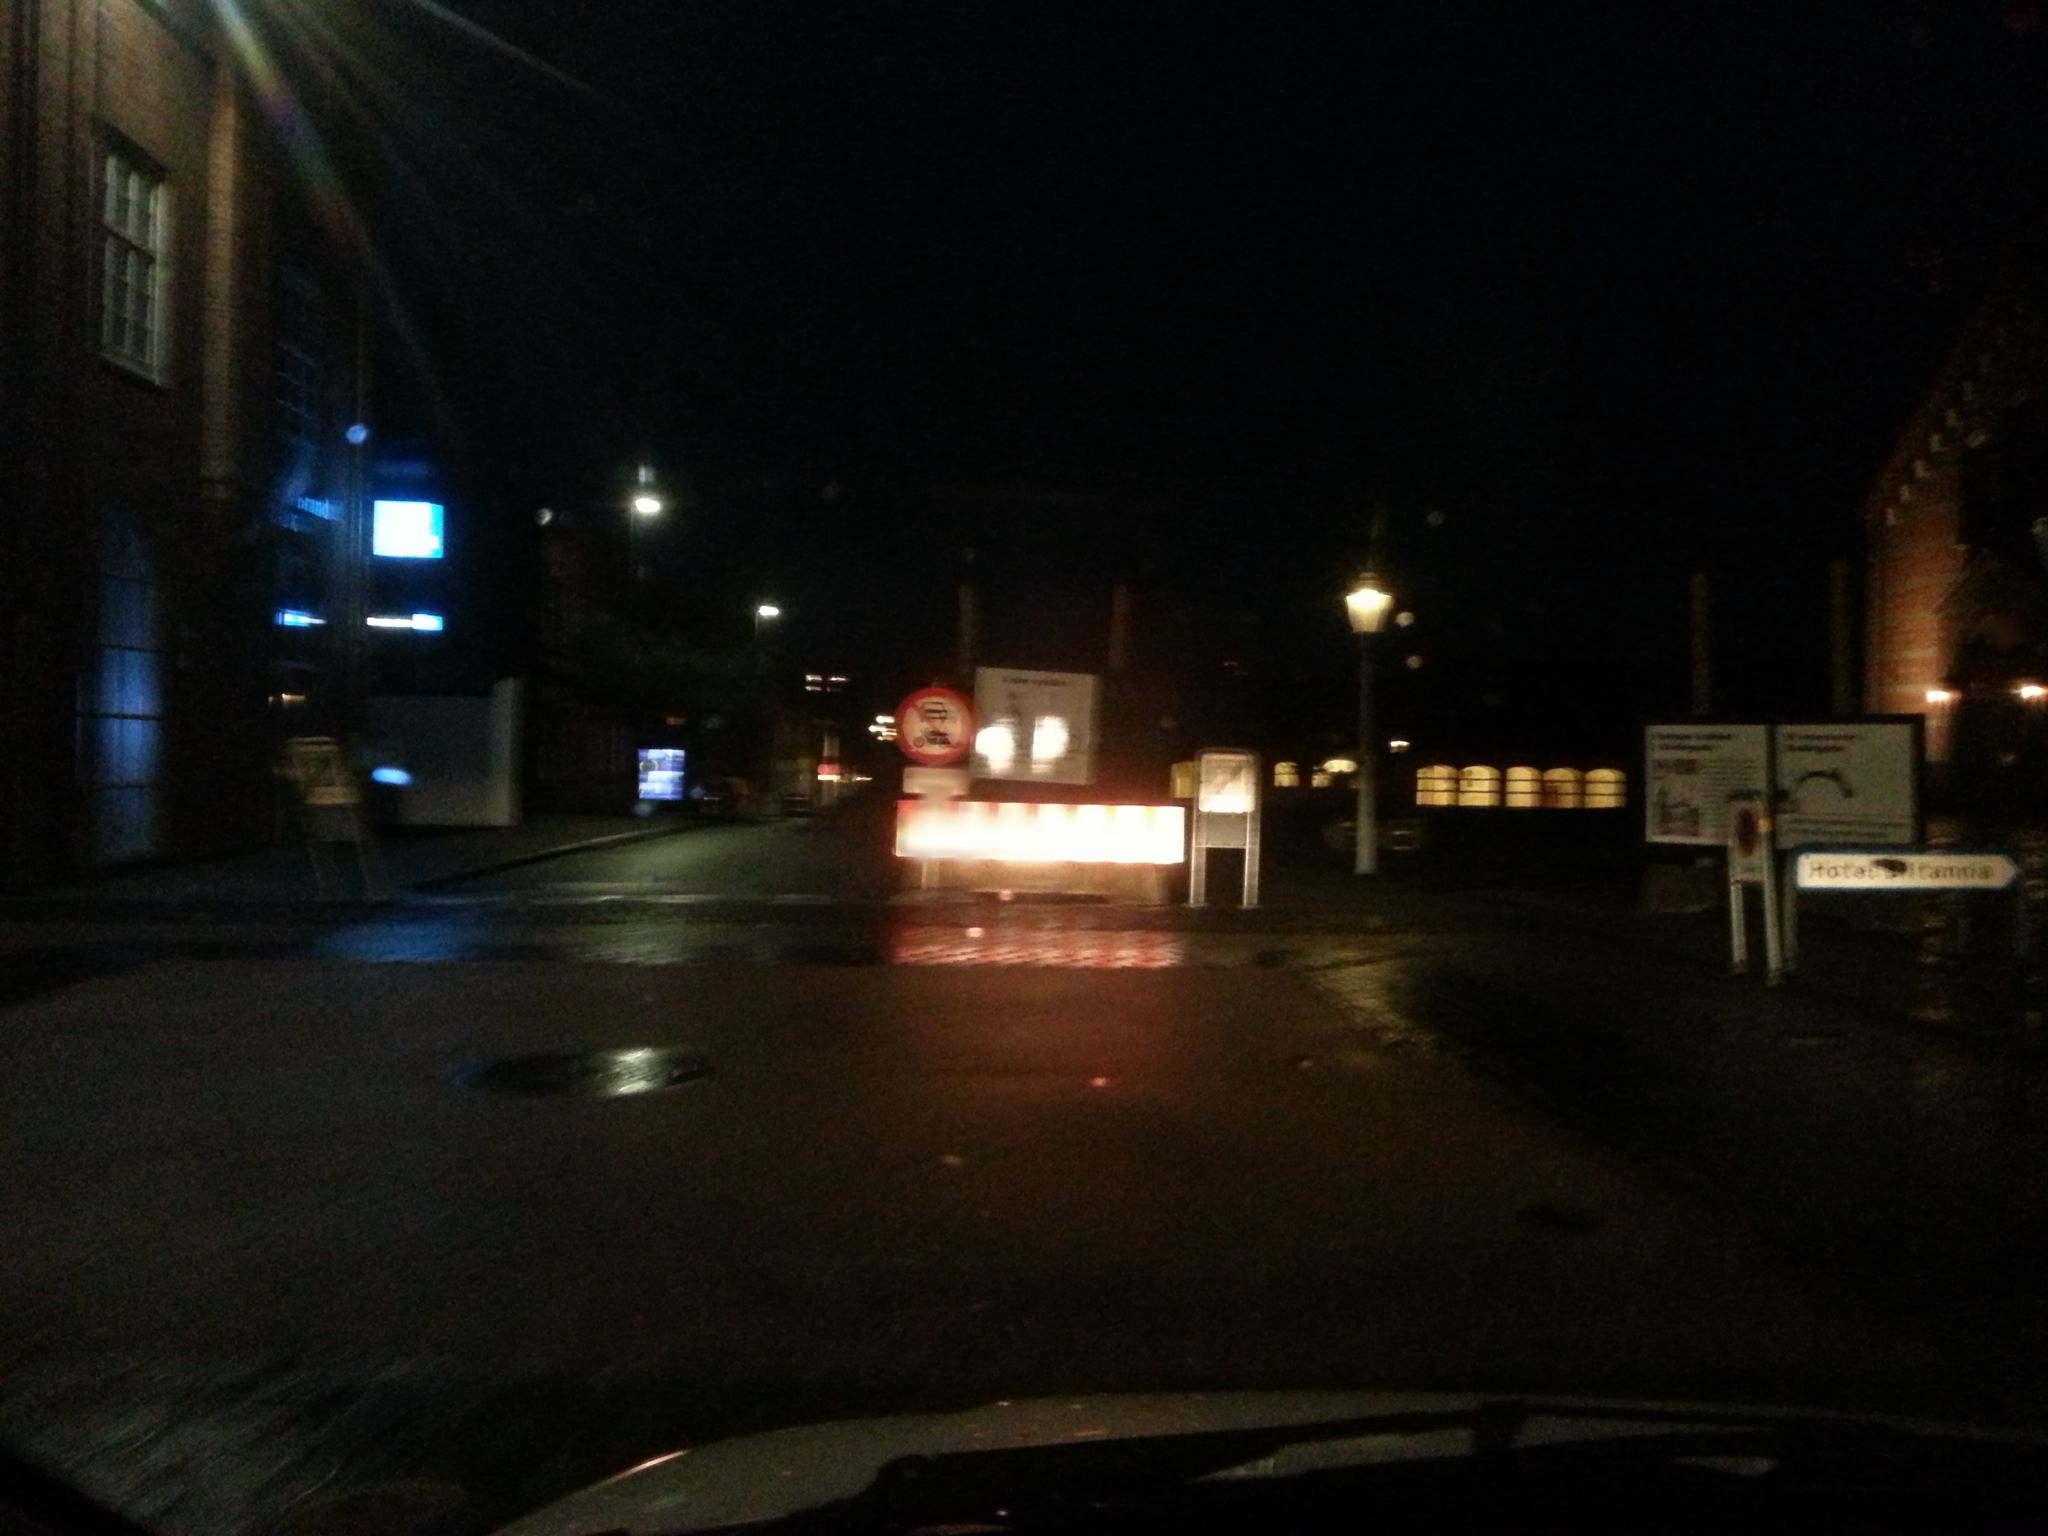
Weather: clear
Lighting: night
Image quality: slightly poor
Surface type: driving surface
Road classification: pedestrian
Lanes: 2
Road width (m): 1.0
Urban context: dense urban cluster
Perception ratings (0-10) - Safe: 0.15, Lively: 1.51, Beautiful: 3.29, Boring: 3.37, Depressing: 1.34, Wealthy: 5.25